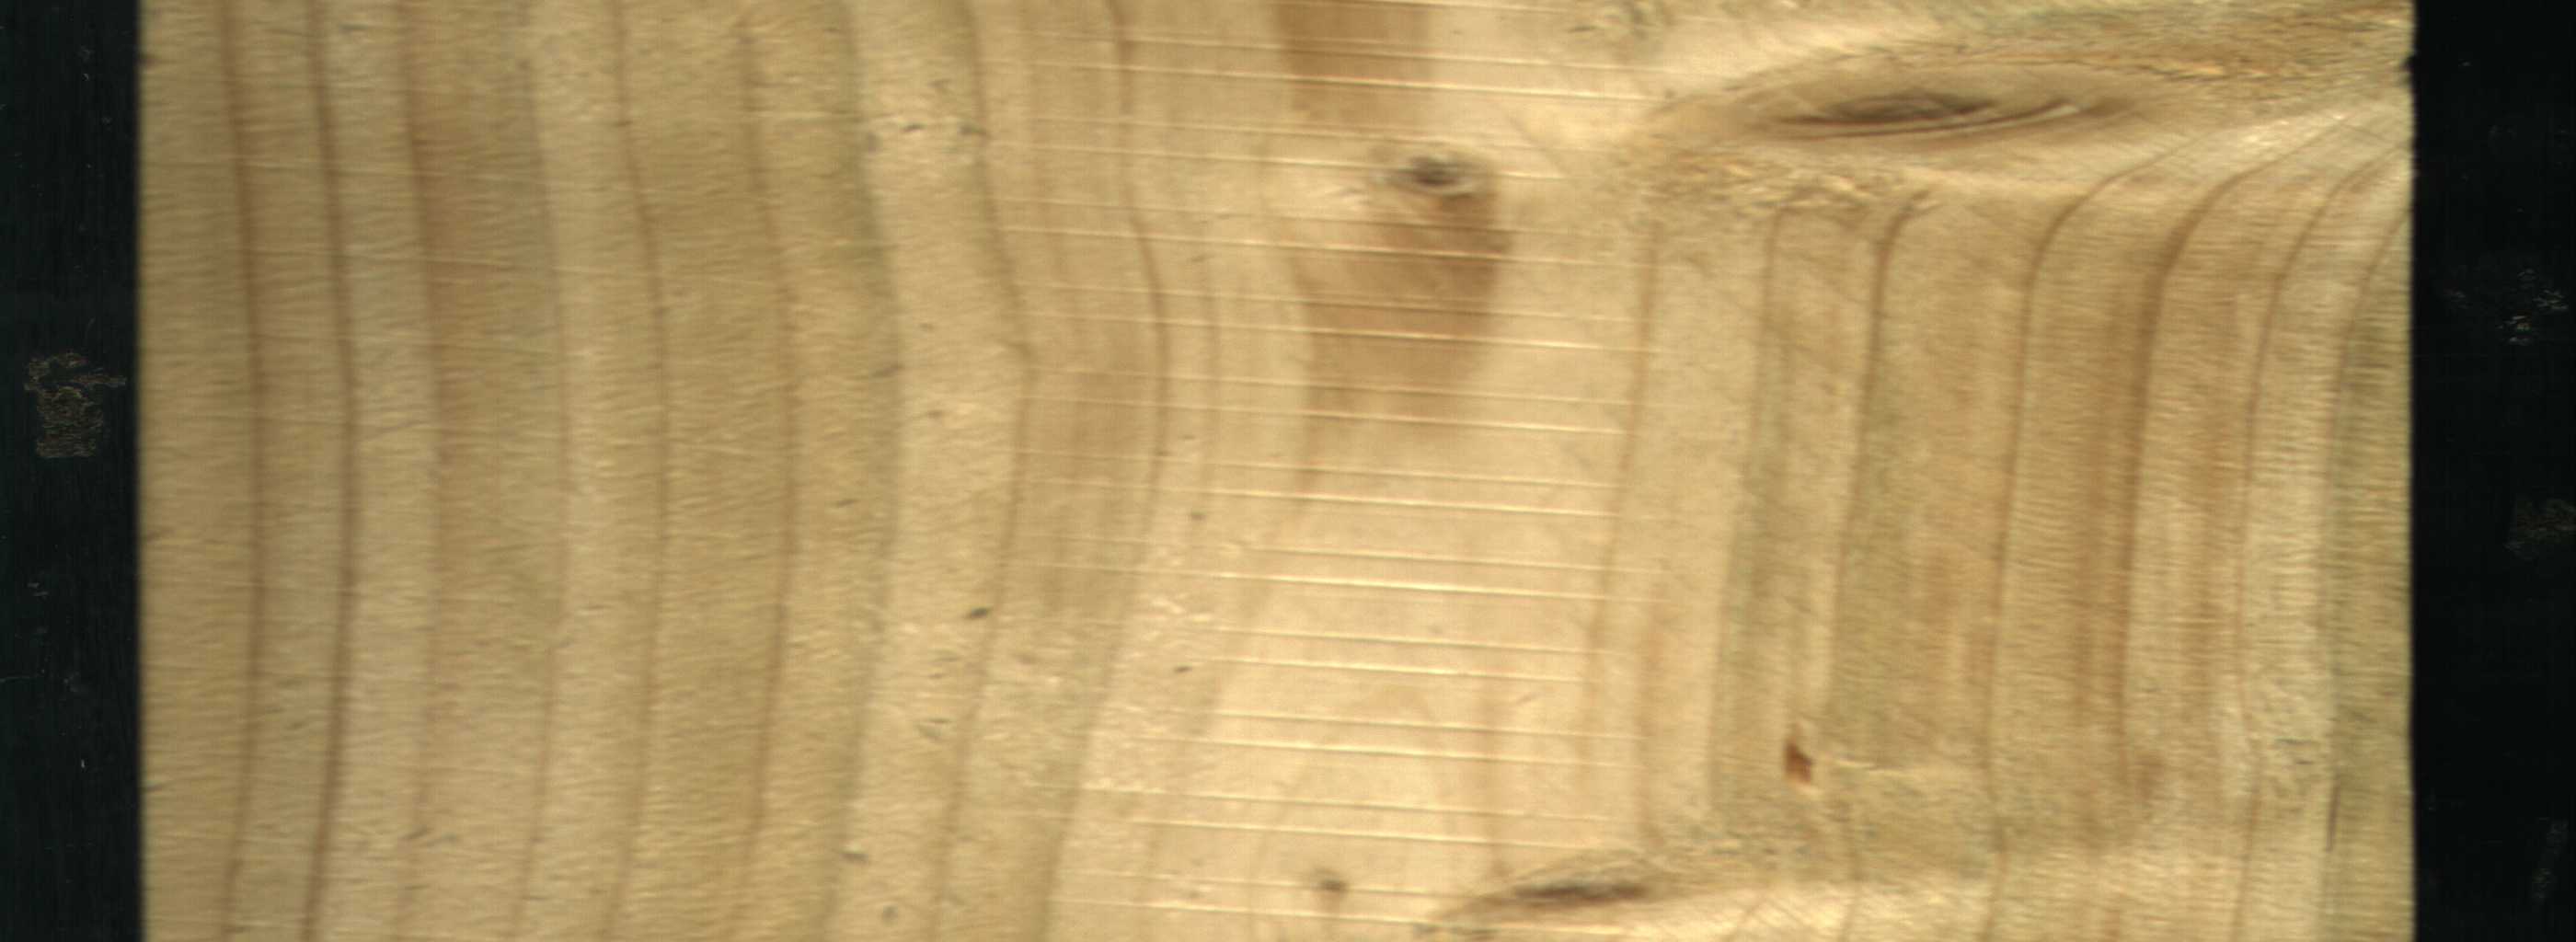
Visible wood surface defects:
Live_Knot
Live_Knot
Live_Knot